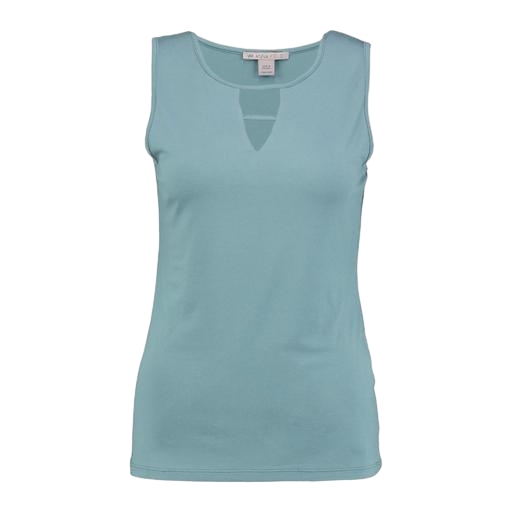
light blue tank top, teal tank top, turquoise tank top, white background